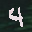
Label: 4